Question: I'm new with MySQL Triggers.
I would like to create MySQL Triggers programmatically using my VB.NET Application so first I create a query using MySQL Workbench test it and it was a success but when I copied the query to my VB.NET Application and put it on string variable and tried to execute it. the error pops up that I have a Syntax error.
'''
DELIMITER $$
CREATE TRIGGER 'updateProductPrice'
BEFORE UPDATE ON 'list_events'
FOR EACH ROW
BEGIN
IF NEW.caption <> OLD.caption
THEN
SET NEW.caption = 1;
END IF ;
END$$
DELIMITER ;
'''

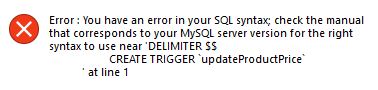
Answer: As P.Salmon said don't use DELIMITER
Use only
'''
CREATE TRIGGER 'updateProductPrice'
BEFORE UPDATE ON 'list_events'
FOR EACH ROW
BEGIN
IF NEW.caption <> OLD.caption
THEN
SET NEW.caption = 1;
END IF ;
END
'''
as content for your string variable.